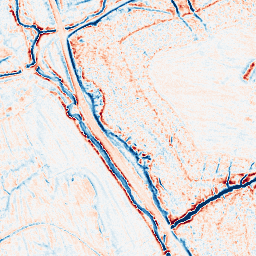
Category: edge_preserving
Decomposition family: anisotropic_diffusion
Decomposition parameters: iterations: 20
kappa: 10
gamma: 0.1
Upsampling method: bspline
Upsampling parameters: scale: 2
Upsampling scale: 2